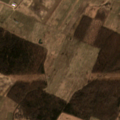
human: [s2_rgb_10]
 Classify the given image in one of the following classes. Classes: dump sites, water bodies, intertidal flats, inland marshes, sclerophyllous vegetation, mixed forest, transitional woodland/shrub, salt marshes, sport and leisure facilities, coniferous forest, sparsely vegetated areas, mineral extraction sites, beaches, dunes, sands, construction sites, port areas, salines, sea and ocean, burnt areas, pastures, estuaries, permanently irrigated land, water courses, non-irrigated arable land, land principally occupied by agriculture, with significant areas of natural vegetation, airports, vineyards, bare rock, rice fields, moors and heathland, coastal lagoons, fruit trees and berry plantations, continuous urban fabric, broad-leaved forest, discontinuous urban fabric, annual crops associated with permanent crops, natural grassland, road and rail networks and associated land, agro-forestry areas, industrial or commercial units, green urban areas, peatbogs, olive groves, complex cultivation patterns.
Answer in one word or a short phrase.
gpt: non-irrigated arable land, complex cultivation patterns, broad-leaved forest, mixed forest